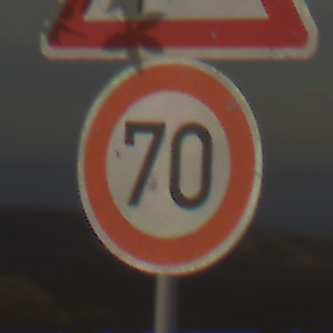
Verkehrszeichen: Geschwindigkeit70
Zusatzzeichen oben: SeitenwindVonLinks
Umgebung: Outdoor, Nature
Tageszeit: SunriseSunset
Wetter: PartlyCloudy
Licht: Natural
Jahreszeit: Summer
Kontrast: HighContrast